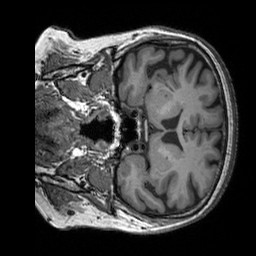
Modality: T1w
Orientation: coronal
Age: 67
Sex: female
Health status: healthy
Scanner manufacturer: siemens
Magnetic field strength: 3 T
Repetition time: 2.3 s
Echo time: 0.00303 s